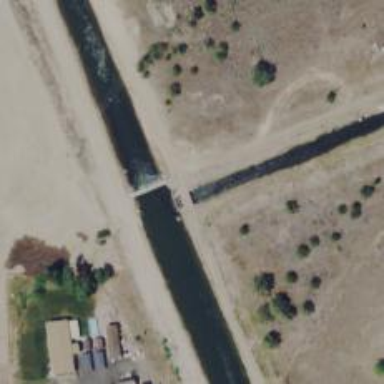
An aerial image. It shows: Canal culvert running through tunnel.